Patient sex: F
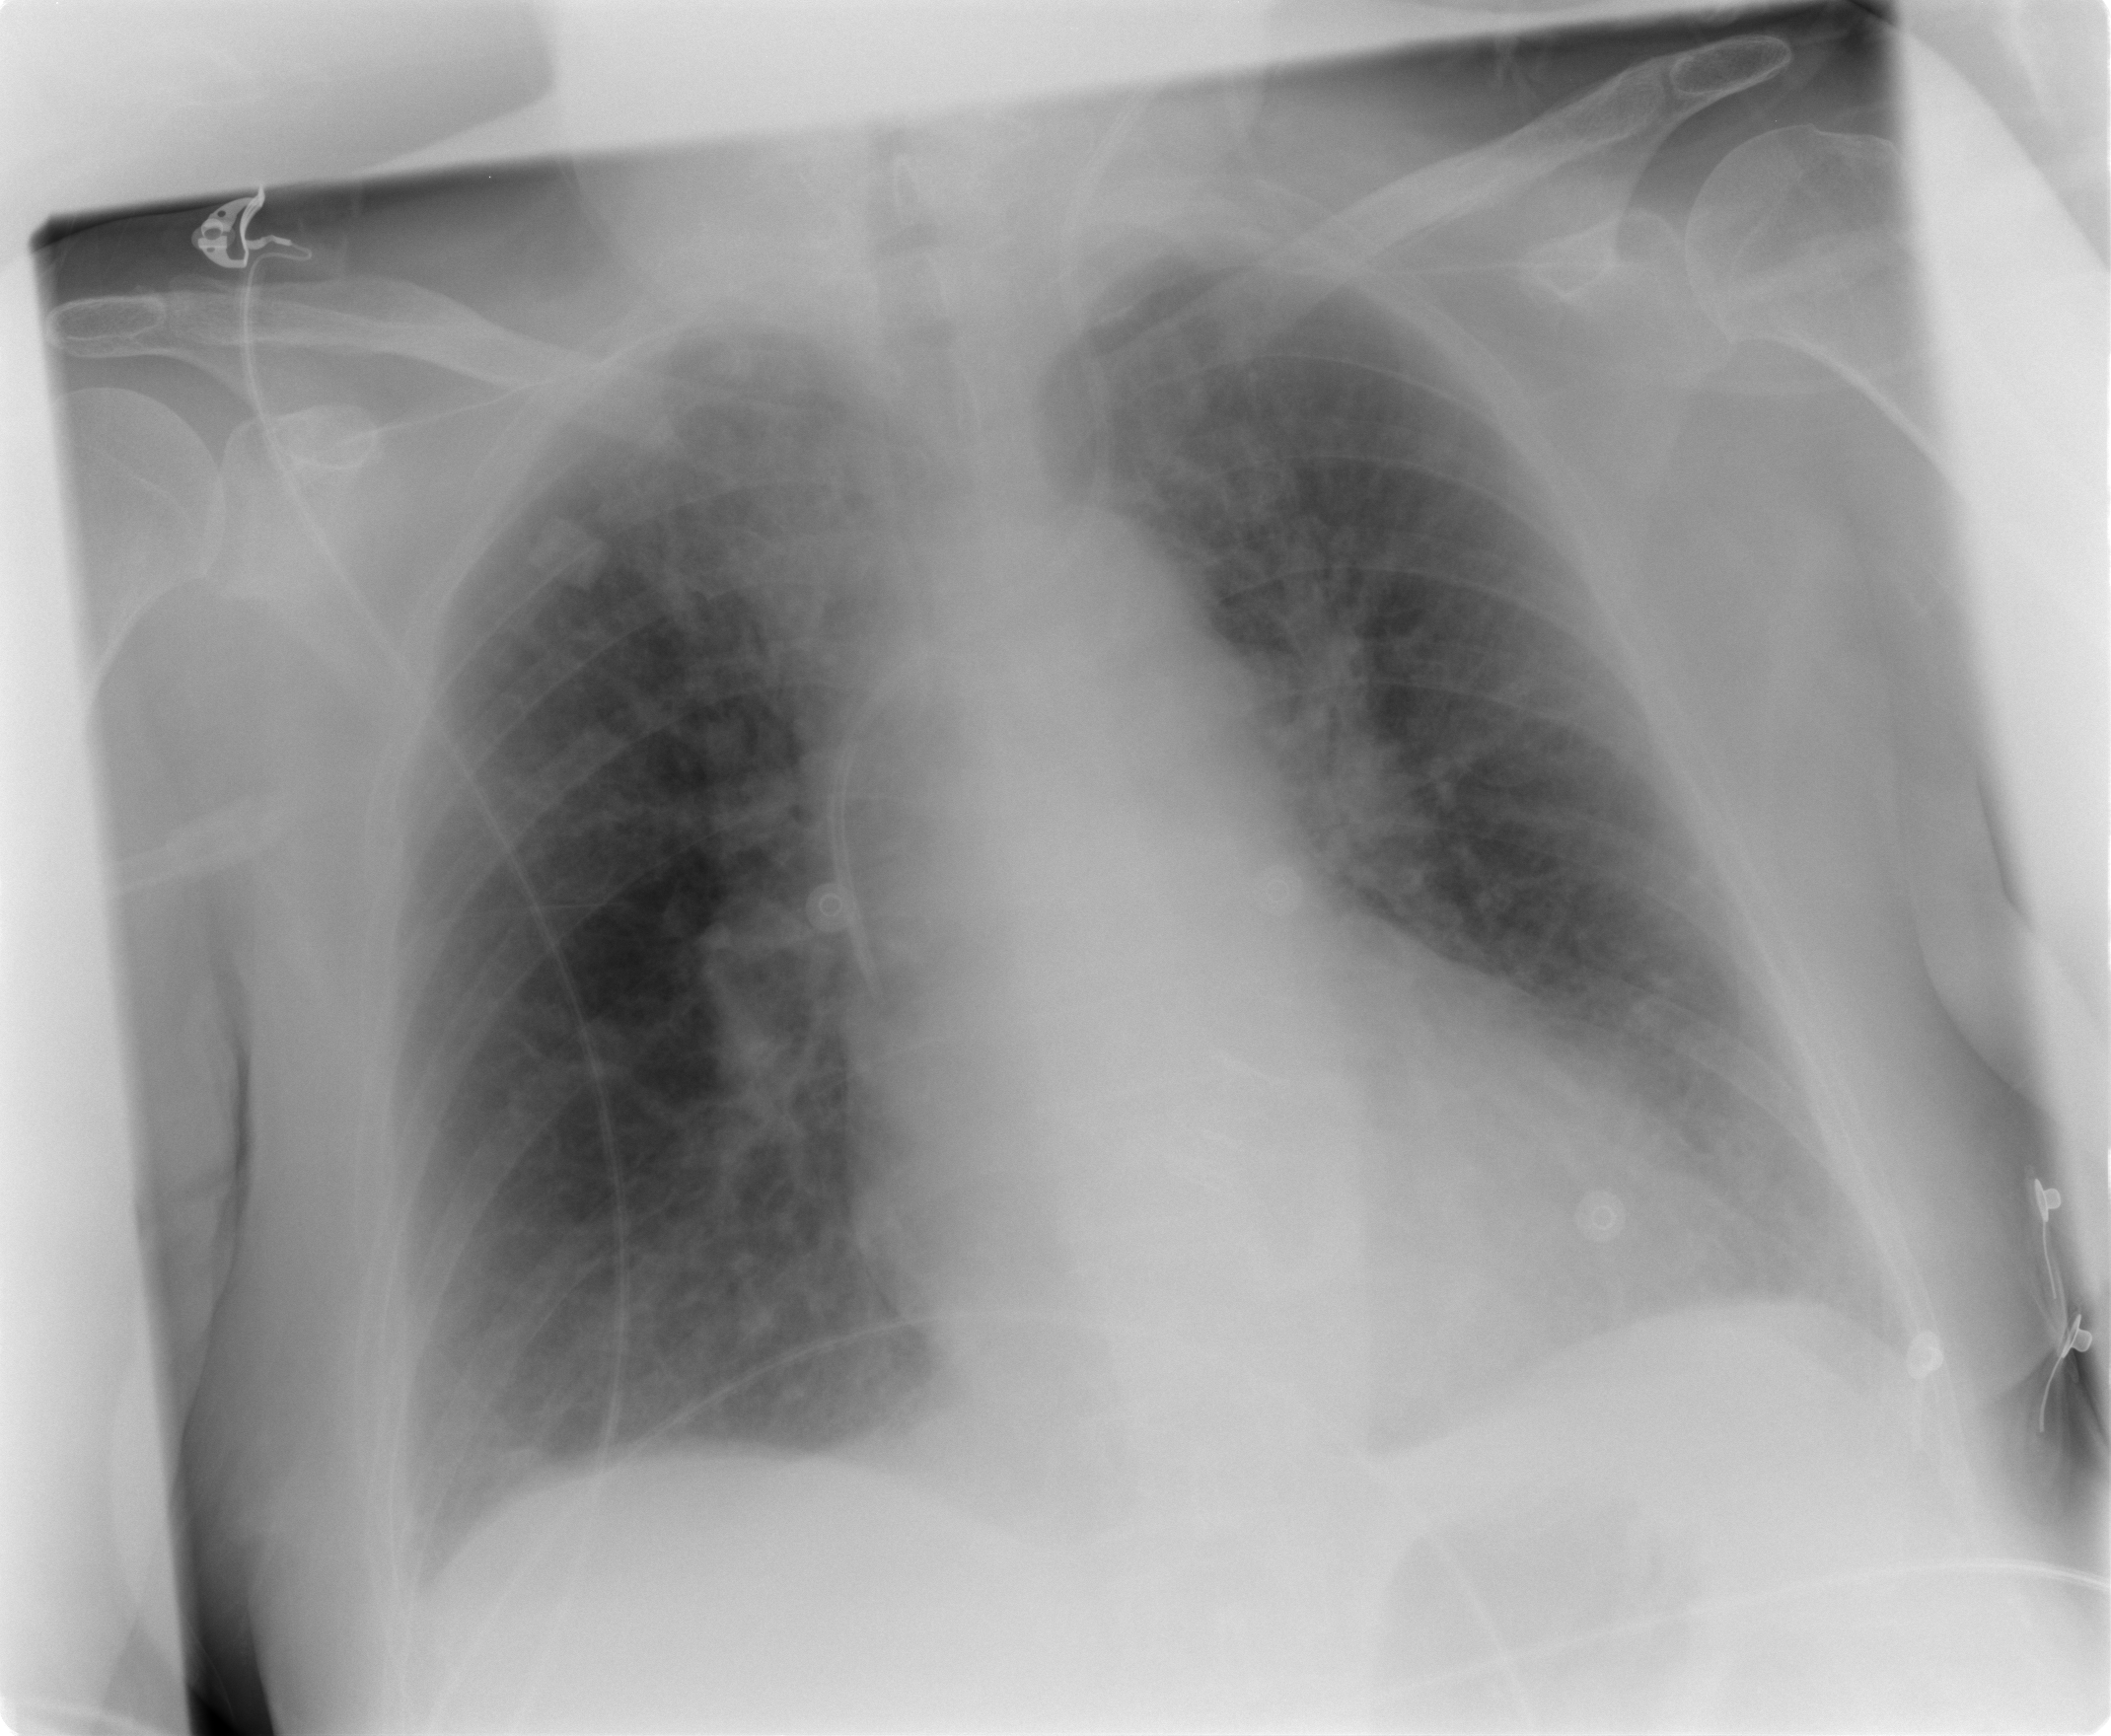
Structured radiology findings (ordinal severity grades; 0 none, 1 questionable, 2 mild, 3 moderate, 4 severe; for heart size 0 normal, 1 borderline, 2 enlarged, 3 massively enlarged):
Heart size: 1
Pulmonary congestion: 2
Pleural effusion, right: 1
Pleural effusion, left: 1
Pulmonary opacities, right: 0
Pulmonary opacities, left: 0
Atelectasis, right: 1
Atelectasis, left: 2